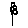
Label: flower